Question: When I run a python unittest module in the Test window on Visual Studio Code, only the first test function in the test class runs. Is this a bug in VS Code or did I configure this wrong? How can I get all the tests in a module to run when I click the run button?
I've made sure that my tests are discovered properly. I can also successfully run each test individually and by clicking "run all tests". The problem only occurs when I click the "run" button at the module level in the test window:

Folder structure is
- - - -
Here's my code:
'''
import unittest
from mycode import MyClass
class TestMycode(unittest.TestCase):
def test_foo(self):
bar = MyClass().foo(1)
self.assertEqual(bar, 2)
def test_fooAgain(self):
bar = MyClass().foo(2)
self.assertEqual(bar, 3)
if __name__ == '__main__':
unittest.main()
'''
'''
class MyClass():
def foo(self,x):
return x + 1
'''
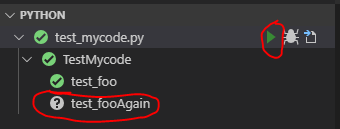
Answer: An issue is created about that: <URL>.
I guess you should report this quite simple example there as it's easily reproducible.
Btw, I've been able to reproduce the error on Ubuntu 18.04.3.